Field crop: tomato
Growth stage: 1
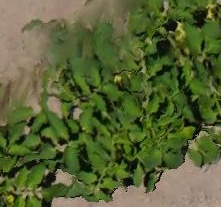
Species: tomato